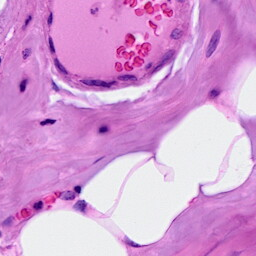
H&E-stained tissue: Breast